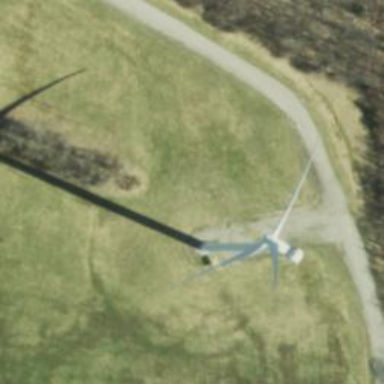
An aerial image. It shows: Wind generator with horizontal axis. The wind turbine is from Vestas.